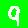
Digit: 9